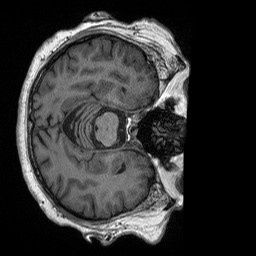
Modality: T1w
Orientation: axial
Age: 75
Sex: male
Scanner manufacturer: siemens
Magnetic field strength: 3 T
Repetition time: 2.4 s
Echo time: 0.00226 s